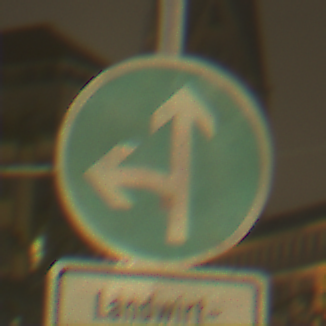
Verkehrszeichen: VorgeschriebeneFahrtrichtungGeradeausOderLinks
Zusatzzeichen unten: BesondereFahrzeugeUndTransportgueter6
Umgebung: Outdoor, Urban
Tageszeit: Night
Wetter: Overcast
Licht: Artificial
Jahreszeit: NotSpecified
Kontrast: MediumContrast